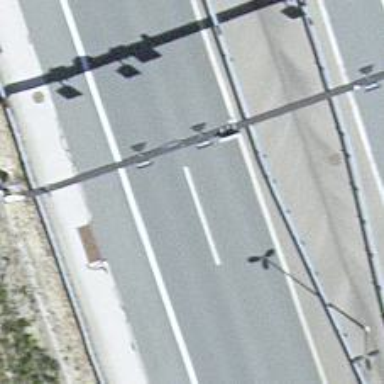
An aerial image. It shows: Asphalt motorway.